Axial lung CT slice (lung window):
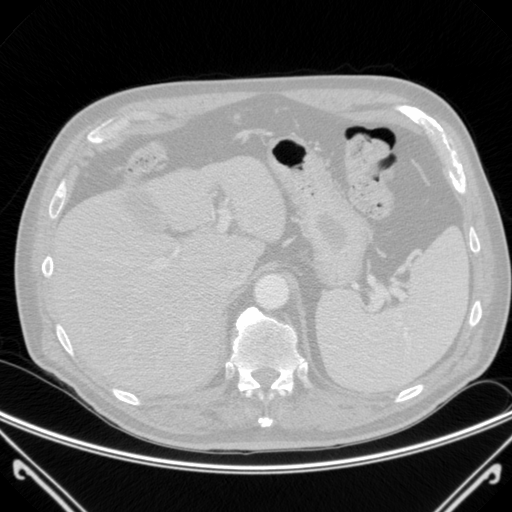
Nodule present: no